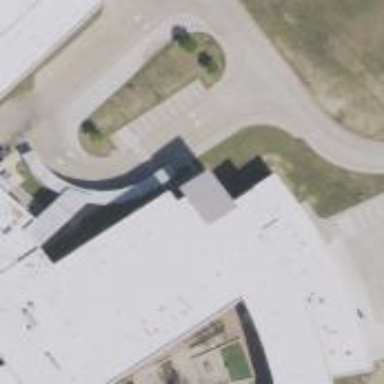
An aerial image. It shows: Parking space.